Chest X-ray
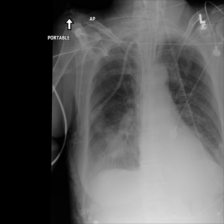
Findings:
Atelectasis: negative
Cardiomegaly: negative
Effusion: negative
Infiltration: positive
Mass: positive
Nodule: negative
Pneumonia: negative
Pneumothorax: negative
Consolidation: negative
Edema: negative
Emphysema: negative
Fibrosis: negative
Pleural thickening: negative
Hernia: negative